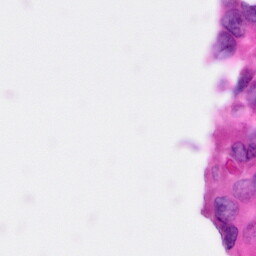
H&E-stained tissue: Pancreatic